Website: crate-barrel
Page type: payment
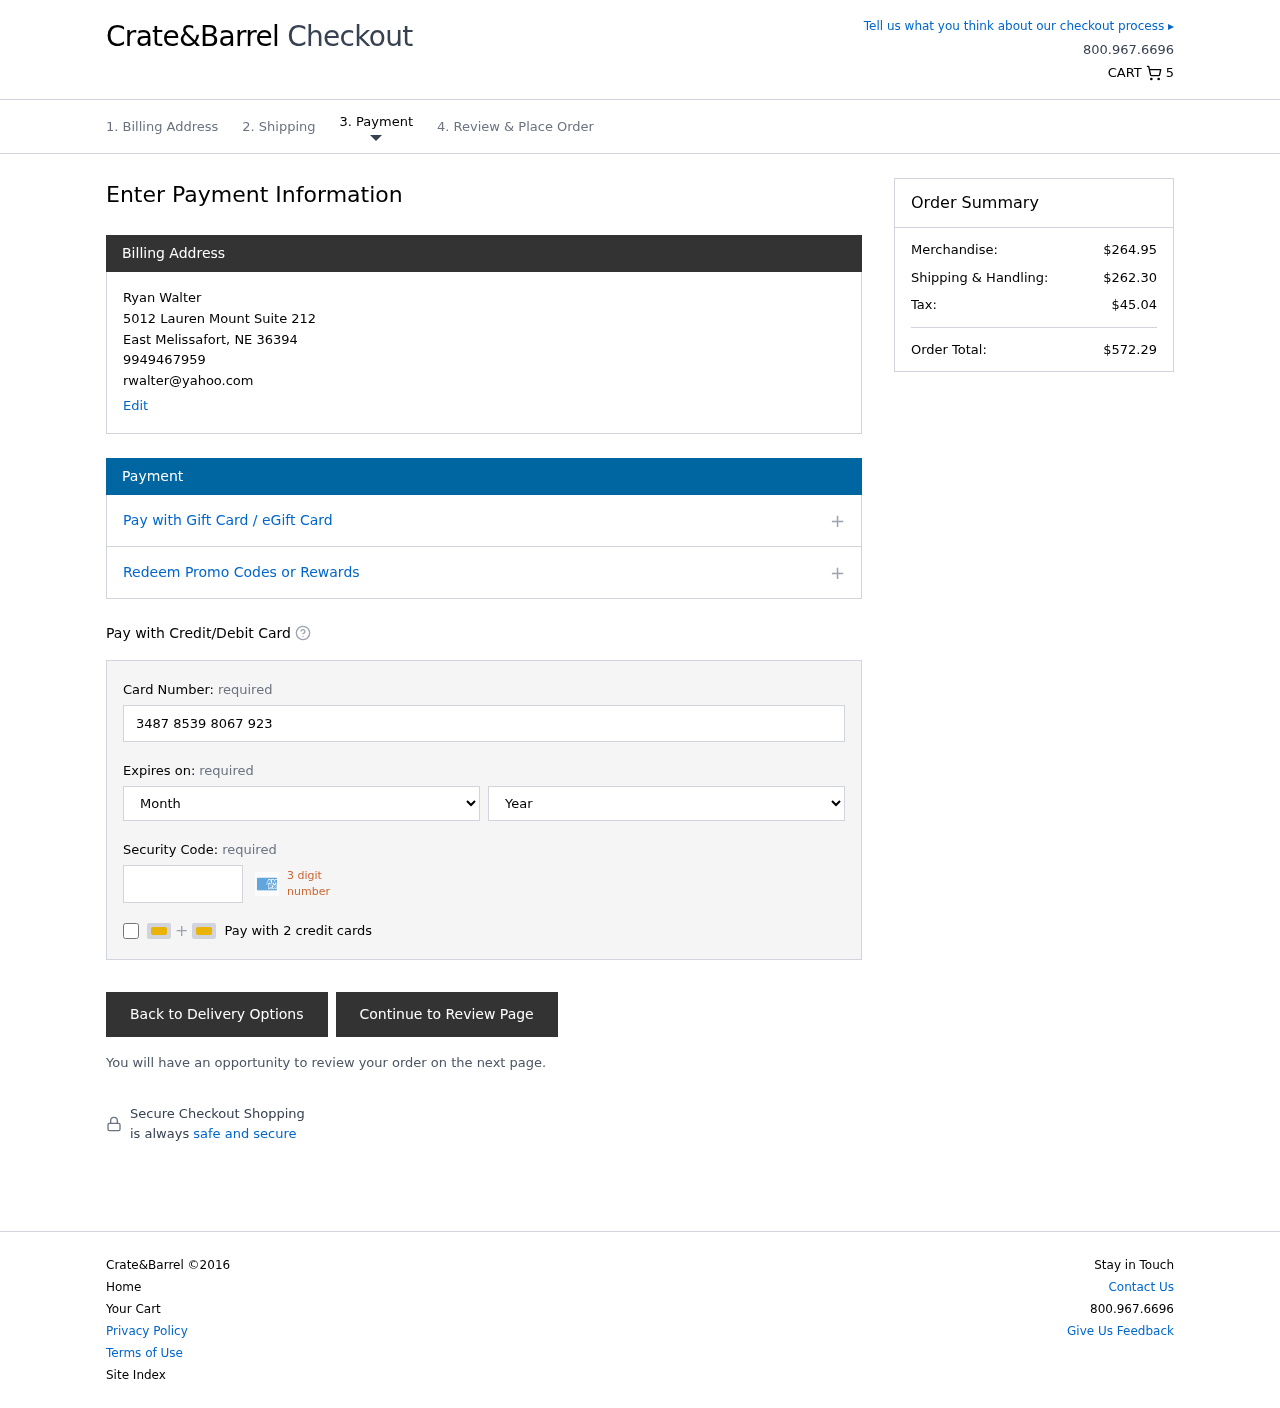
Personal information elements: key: PII_CARD_CVV
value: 4819
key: PII_CARD_EXPIRY_MONTH
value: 09
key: PII_CARD_EXPIRY_YEAR
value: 30
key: PII_CARD_NUMBER
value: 3487 8539 8067 923
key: PII_CITY
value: East Melissafort
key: PII_EMAIL
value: rwalter@yahoo.com
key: PII_FULLNAME
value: Ryan Walter
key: PII_PHONE
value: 9949467959
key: PII_POSTCODE
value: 36394
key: PII_STATE_ABBR
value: NE
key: PII_STREET
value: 5012 Lauren Mount Suite 212
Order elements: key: ORDER_NUM_ITEMS
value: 5
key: ORDER_SUBTOTAL
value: $264.95
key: ORDER_SHIPPING_COST
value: $262.30
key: ORDER_TAX
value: $45.04
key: ORDER_TOTAL
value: $572.29